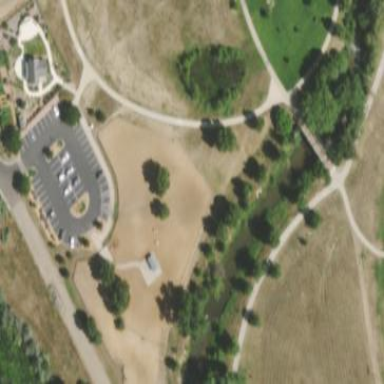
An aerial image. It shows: Dog park for leisure land.